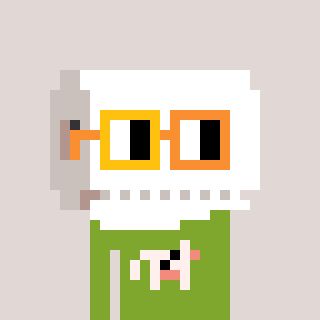
a pixel art character with square yellow and orange glasses, a toiletpaper-full-shaped head and a slimegreen-colored body on a warm background